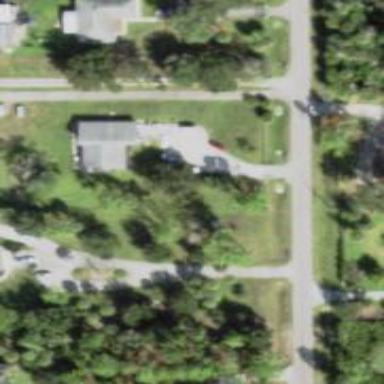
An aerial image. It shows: Driveway leading to service road.